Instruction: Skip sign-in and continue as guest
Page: checkout
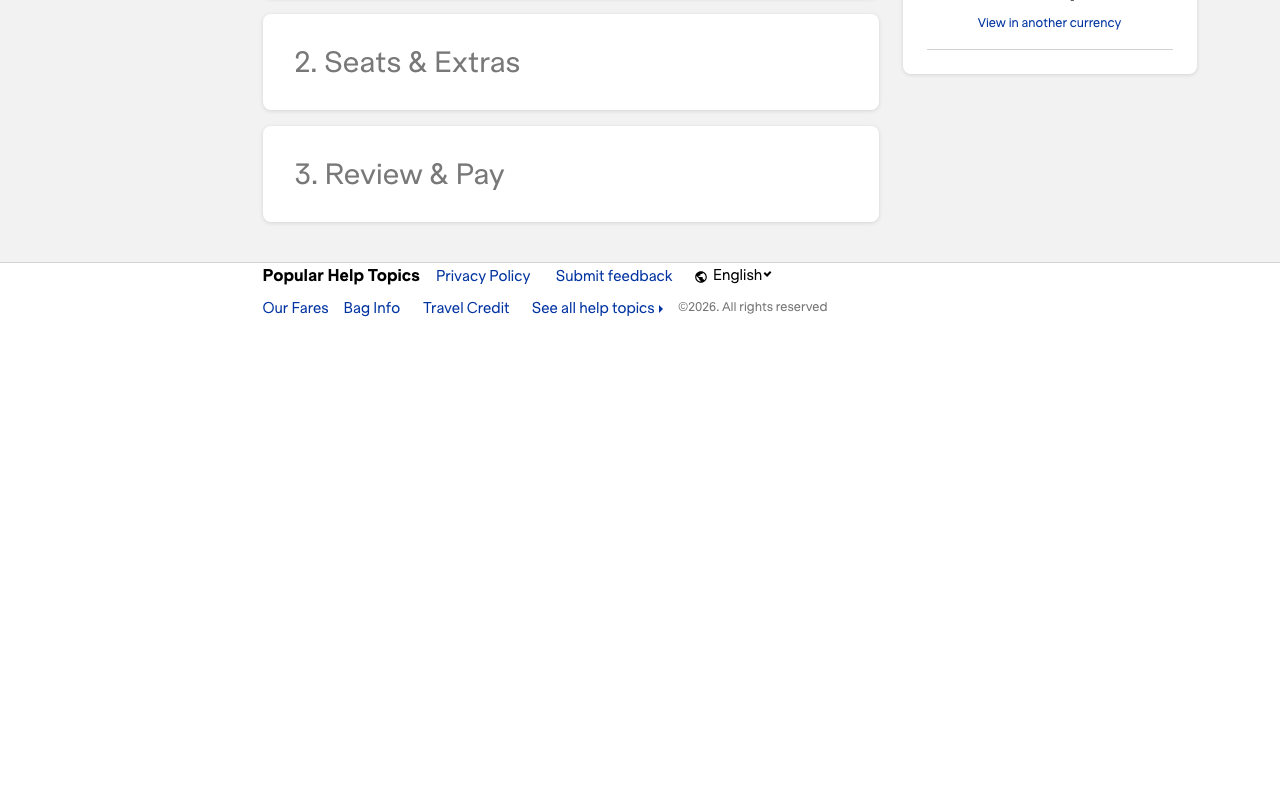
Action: click